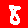
Digit: 8